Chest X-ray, AP view. Patient: 48 years old, sex M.
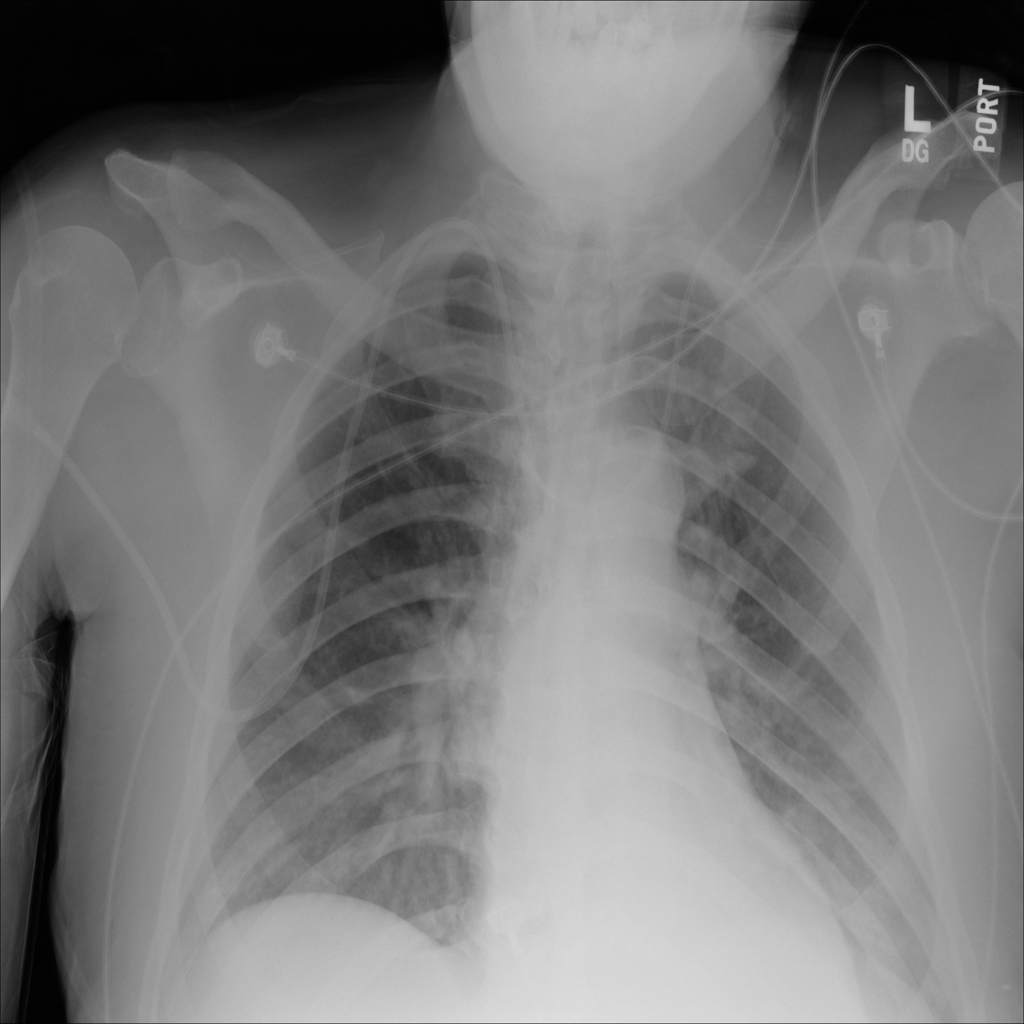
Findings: Effusion